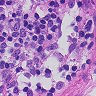
Metastatic tissue present: no